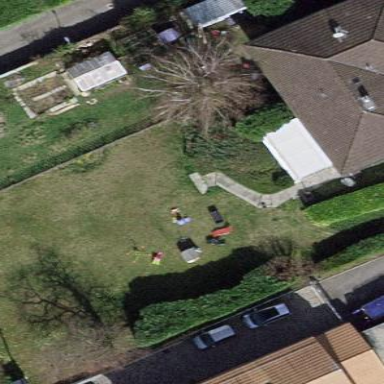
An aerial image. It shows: Garden surrounded by fence.